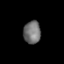
Tissue: prostate
Cell type: Epithelial cells
Senescence score: 0.2334
Nuclear area (px): 385
Mean DAPI intensity: 112.777